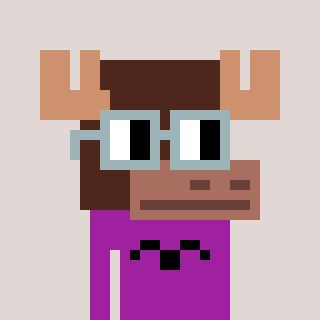
a pixel art character with square dark gray glasses, a moose-shaped head and a magenta-colored body on a warm background